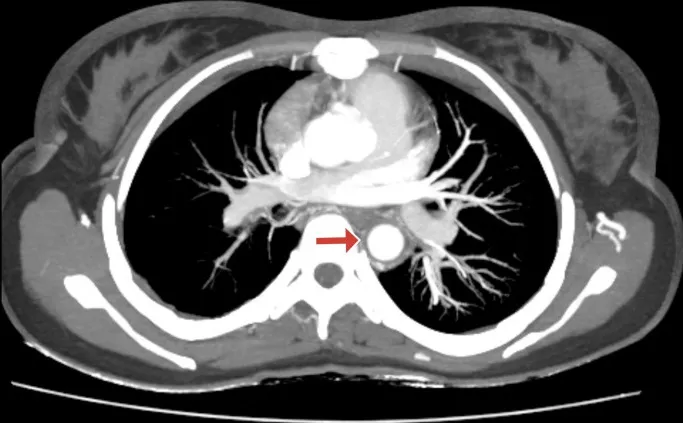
CT aortogram with the red arrow indicating the circumferential thickening of the wall of the descending aorta.
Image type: radiology (ct)